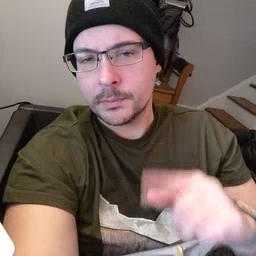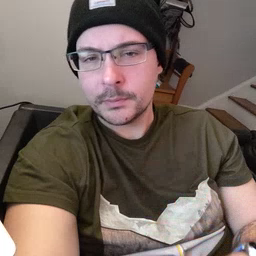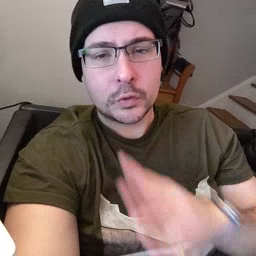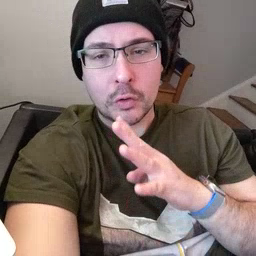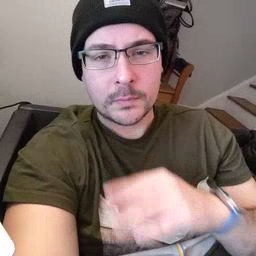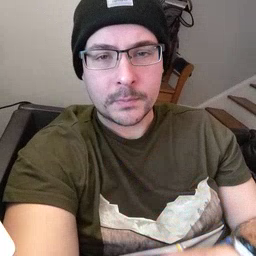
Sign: talk